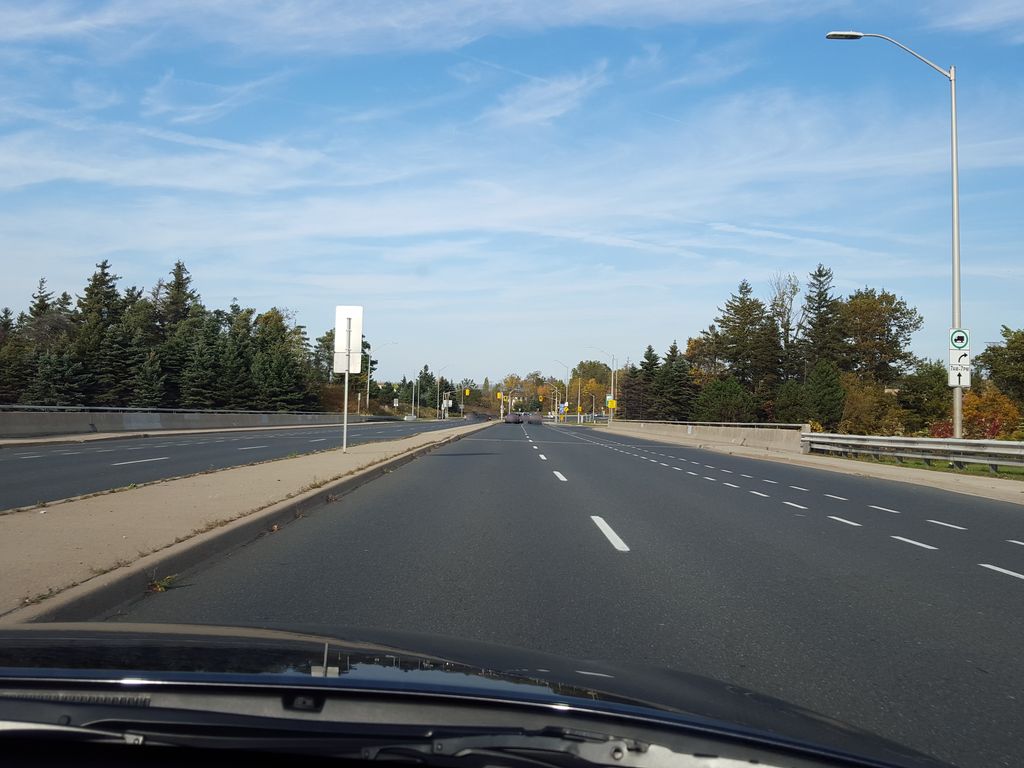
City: hamilton